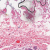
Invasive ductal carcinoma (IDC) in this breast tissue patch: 0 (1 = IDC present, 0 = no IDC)